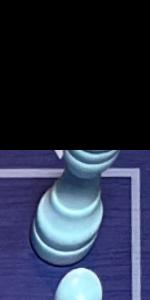
Label: Rook_White